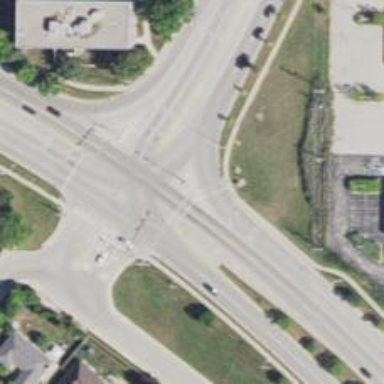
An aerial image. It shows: Footway with traffic island. The footway includes crossing island.